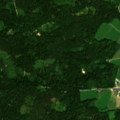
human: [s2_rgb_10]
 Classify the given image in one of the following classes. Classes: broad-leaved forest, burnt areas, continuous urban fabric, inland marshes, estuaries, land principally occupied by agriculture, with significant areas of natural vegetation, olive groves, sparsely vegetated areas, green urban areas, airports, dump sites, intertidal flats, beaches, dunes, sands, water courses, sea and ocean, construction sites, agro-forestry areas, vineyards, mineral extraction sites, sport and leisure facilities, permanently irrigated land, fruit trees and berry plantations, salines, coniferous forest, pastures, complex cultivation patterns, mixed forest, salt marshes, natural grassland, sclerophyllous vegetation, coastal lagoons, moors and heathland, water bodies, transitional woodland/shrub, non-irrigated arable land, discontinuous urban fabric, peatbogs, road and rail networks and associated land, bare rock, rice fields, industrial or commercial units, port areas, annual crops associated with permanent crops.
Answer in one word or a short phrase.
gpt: discontinuous urban fabric, pastures, land principally occupied by agriculture, with significant areas of natural vegetation, coniferous forest, mixed forest